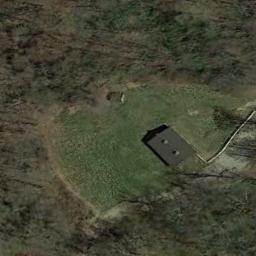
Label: sparse_residential